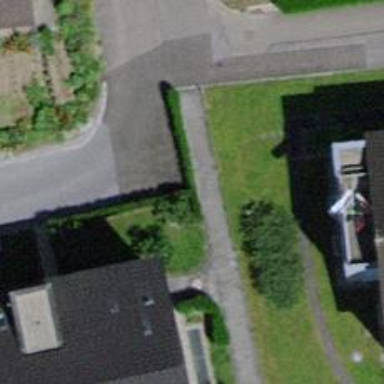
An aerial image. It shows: Hedge acting as barrier.